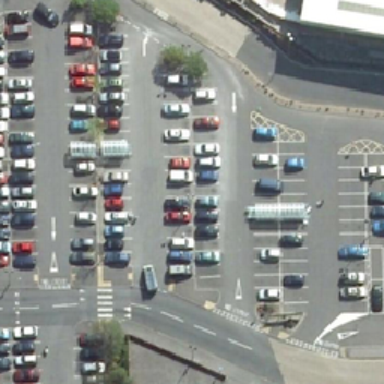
You can see the way through the parking lot near the white building .